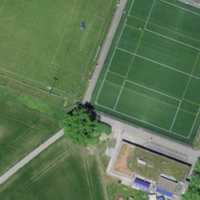
EUNIS habitat code: 53
Species observed at this site:
Prunus spinosa